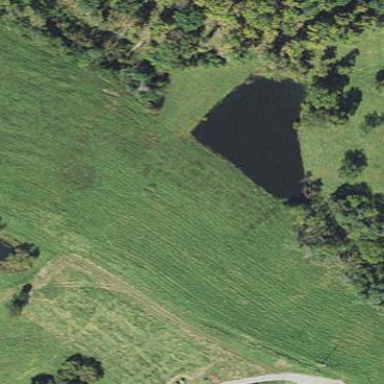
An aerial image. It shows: Pond surrounded by natural water.